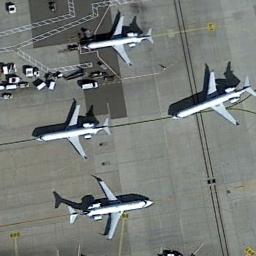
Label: airplane